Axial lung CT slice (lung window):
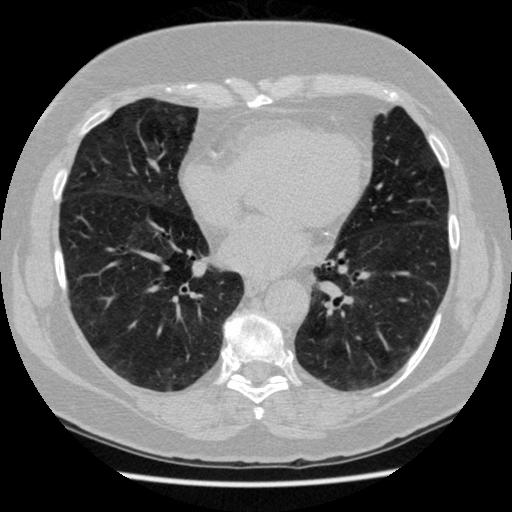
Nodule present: no